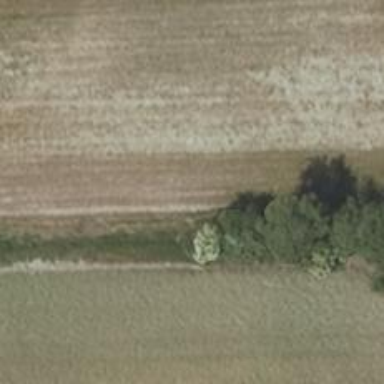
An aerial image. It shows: Row of deciduous broadleaved trees.